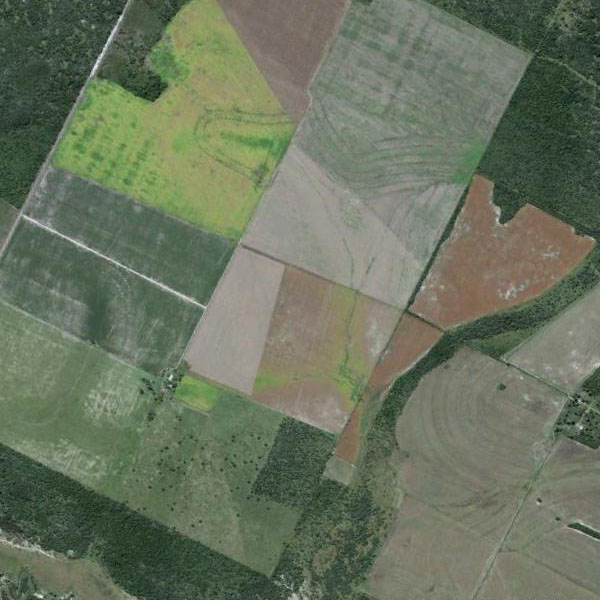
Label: Farmland